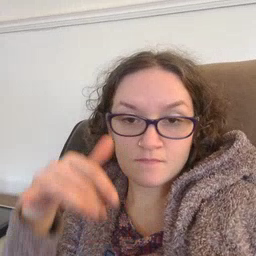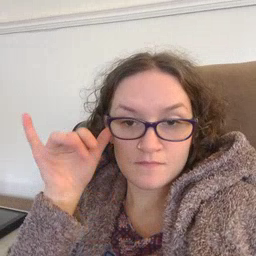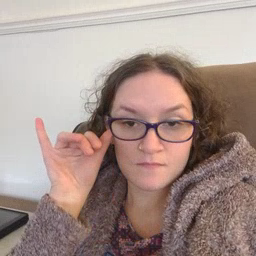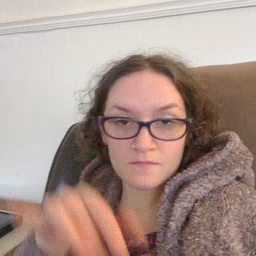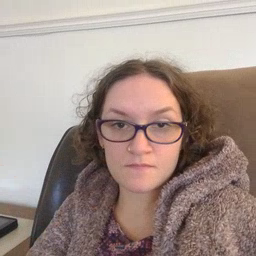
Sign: cow